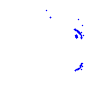
Particle: pion